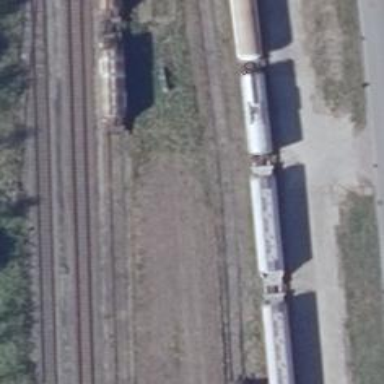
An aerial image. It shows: Railway yard in service.